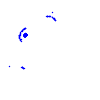
Particle: electron